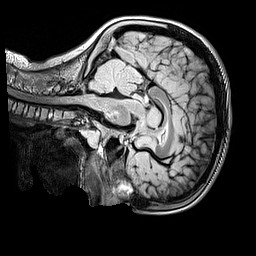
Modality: FLAIR
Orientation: sagittal
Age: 9
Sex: male
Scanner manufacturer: siemens
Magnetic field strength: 3 T
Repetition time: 5 s
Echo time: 0.388 s